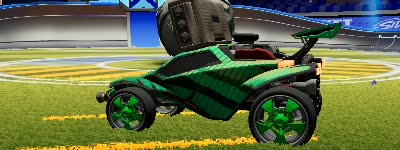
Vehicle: octane